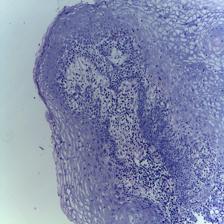
Diagnosis: OSCC